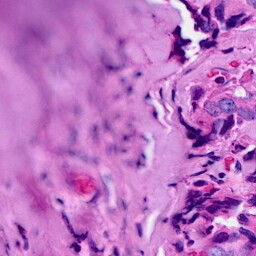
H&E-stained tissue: Breast